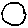
Label: circle